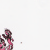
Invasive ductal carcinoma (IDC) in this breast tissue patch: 0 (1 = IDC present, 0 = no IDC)